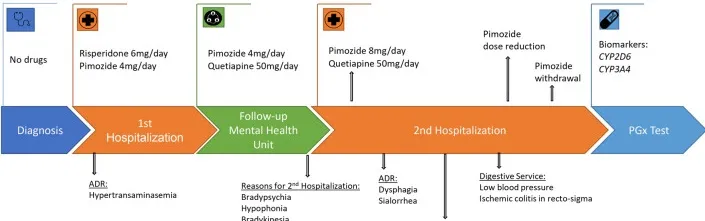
Clinical history of the patient and agency recommendations. PGx test, pharmacogenetics analysis; ADR, adverse drug reaction.
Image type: chart (chart)